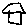
Label: house